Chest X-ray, PA view. Patient: 51 years old, sex F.
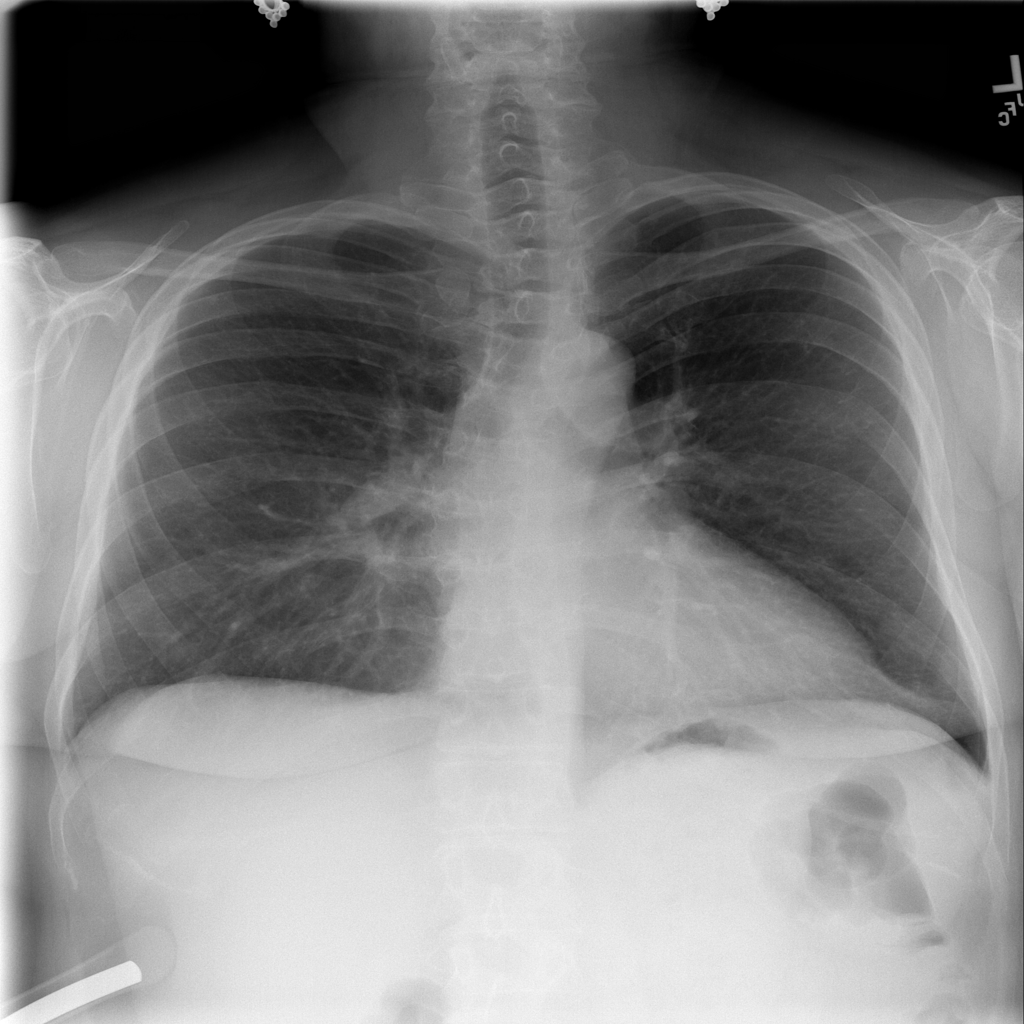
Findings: Consolidation, Pneumothorax